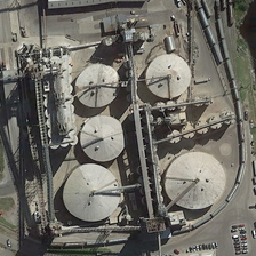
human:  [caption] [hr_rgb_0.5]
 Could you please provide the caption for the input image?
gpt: It is gray buildings, roads, trains and cars of various colors.

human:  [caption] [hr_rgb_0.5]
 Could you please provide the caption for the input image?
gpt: There are many trains, trains, buildings, roads and cars.

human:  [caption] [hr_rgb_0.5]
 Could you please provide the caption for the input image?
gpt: There are several trains, railways, buildings, roads and many cars.

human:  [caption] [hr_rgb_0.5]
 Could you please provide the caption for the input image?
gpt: These are gray buildings, roads, trains and cars of various colors.

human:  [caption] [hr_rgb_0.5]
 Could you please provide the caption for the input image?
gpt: It is a gray building, roads, trains and cars of various colors.